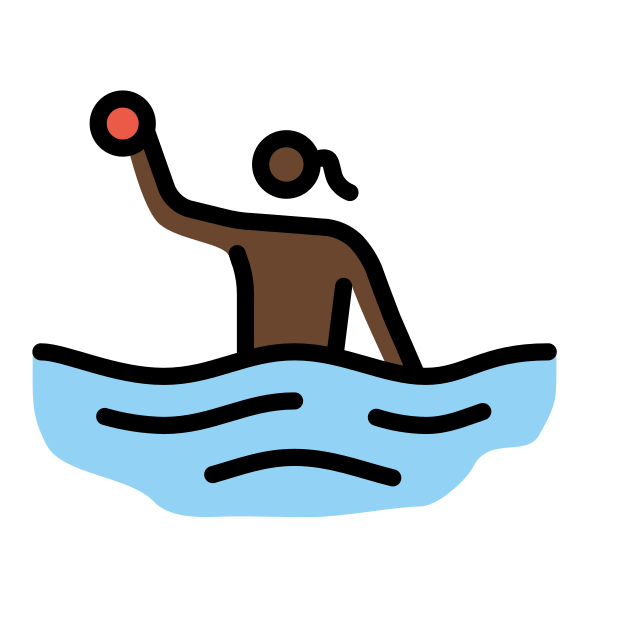
woman playing water polo: dark skin tone